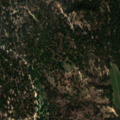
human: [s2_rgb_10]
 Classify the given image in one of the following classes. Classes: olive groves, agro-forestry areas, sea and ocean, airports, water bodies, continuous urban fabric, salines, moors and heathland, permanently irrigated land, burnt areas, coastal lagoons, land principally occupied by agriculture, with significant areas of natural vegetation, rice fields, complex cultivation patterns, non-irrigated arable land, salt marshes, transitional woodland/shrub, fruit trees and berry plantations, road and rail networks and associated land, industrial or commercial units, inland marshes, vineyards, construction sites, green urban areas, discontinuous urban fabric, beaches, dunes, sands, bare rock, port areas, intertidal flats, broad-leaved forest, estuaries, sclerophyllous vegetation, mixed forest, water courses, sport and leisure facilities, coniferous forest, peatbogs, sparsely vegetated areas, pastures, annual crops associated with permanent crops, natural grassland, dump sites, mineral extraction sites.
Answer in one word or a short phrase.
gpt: non-irrigated arable land, broad-leaved forest, mixed forest